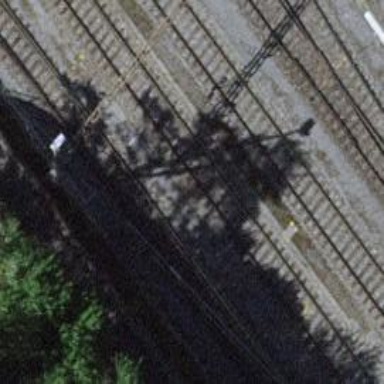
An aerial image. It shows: Siding railway line with electrified contact line for the trains.